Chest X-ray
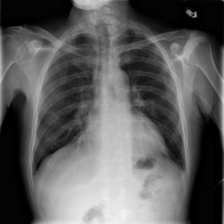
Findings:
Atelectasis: negative
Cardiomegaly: negative
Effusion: positive
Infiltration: negative
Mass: negative
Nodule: positive
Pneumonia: negative
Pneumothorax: negative
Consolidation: negative
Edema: negative
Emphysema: negative
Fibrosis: negative
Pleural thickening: negative
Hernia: negative